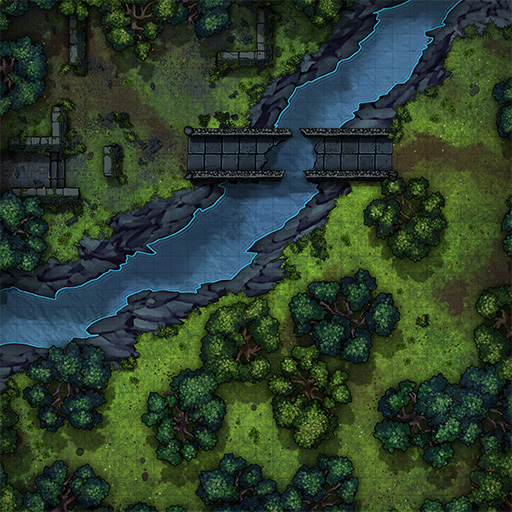
A D&D Grid Map river with broken stone bridge cliffs forest (Old Forest Bridge Map)